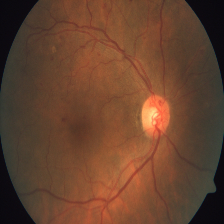
Diabetic retinopathy grade: Severe